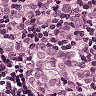
Metastatic tissue present: yes